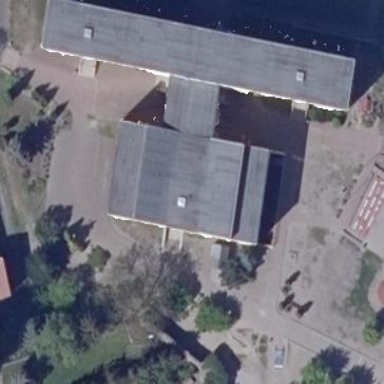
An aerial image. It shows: School building.